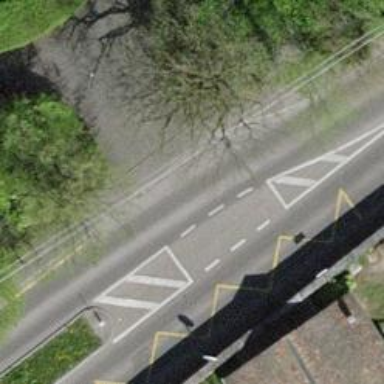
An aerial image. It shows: Bus stop equipped with public transport stop position.